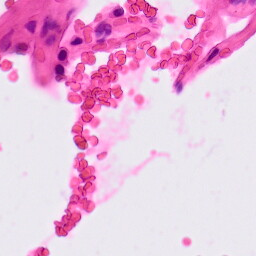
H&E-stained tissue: Lung